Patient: sex F, age 57
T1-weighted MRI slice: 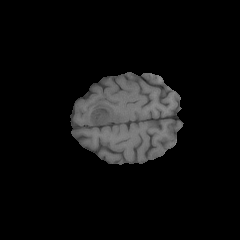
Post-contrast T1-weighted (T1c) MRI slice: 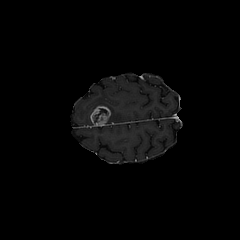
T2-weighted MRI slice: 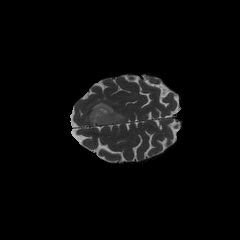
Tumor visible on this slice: yes
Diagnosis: Glioblastoma, IDH-wildtype
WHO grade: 4